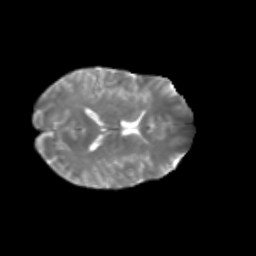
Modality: T2w
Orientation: axial
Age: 29
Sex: male
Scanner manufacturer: siemens
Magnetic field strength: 3 T
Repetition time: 1.8 s
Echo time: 0.07 s